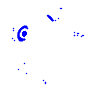
Particle: electron